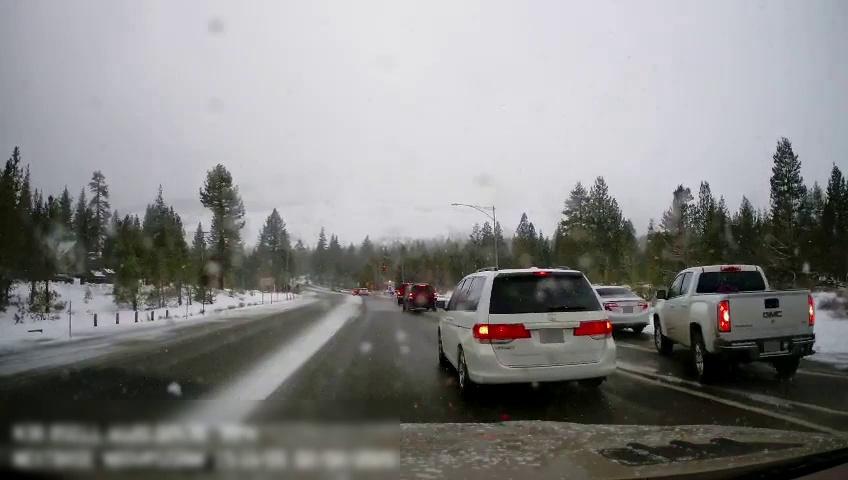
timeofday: Day
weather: Snowy
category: Drivable Space
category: Vehicles | Van
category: Vehicles | SUV
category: Vehicles | Truck
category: Vehicles | Car
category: Vehicles | Truck
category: Vehicles | Truck
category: Vehicles | SUV
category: Lanes | Alternate Lane
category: Lanes | Alternate Lane
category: Lanes | Alternate Lane